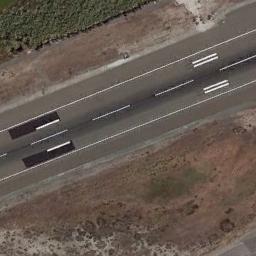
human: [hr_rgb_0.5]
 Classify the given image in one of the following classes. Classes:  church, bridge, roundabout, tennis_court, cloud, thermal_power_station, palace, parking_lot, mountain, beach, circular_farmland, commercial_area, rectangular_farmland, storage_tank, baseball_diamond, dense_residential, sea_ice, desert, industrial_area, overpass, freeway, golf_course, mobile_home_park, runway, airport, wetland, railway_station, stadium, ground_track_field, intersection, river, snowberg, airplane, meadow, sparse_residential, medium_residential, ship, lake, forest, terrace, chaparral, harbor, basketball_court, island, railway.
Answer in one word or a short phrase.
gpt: runway